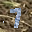
Label: 7